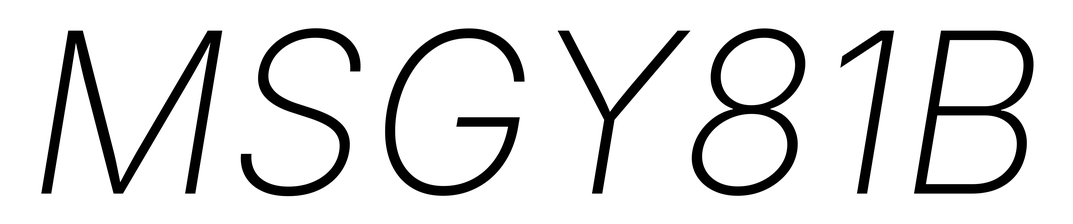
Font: Inter-Italic_ExtraLight_Italic